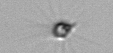
Label: Calciopappus